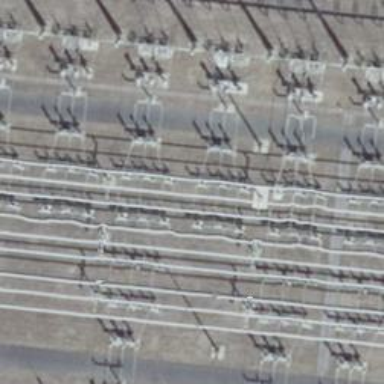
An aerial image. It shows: Power line with three cables configured as busbar.